Question: I've set up a SQL Server Compact 3.5 database in my WinForm application. I set my ID identity to true so that when the user adds to the database it will automatically give it an ID and automatically increment it. However, for some reason after the first item is entered into the database the ID goes to -1 and then -2, -3, etc. How come it doesn't increment correctly? Did I set it up incorrectly?
Update:

Another Update: I ran the application and added 4 things to the database, closed the application and opened it again. When I did this all the id's were suddenly correct. It's like the id is only incorrect when when it's first added, but when the database is reloaded it's correct. Hopefully that made sense.
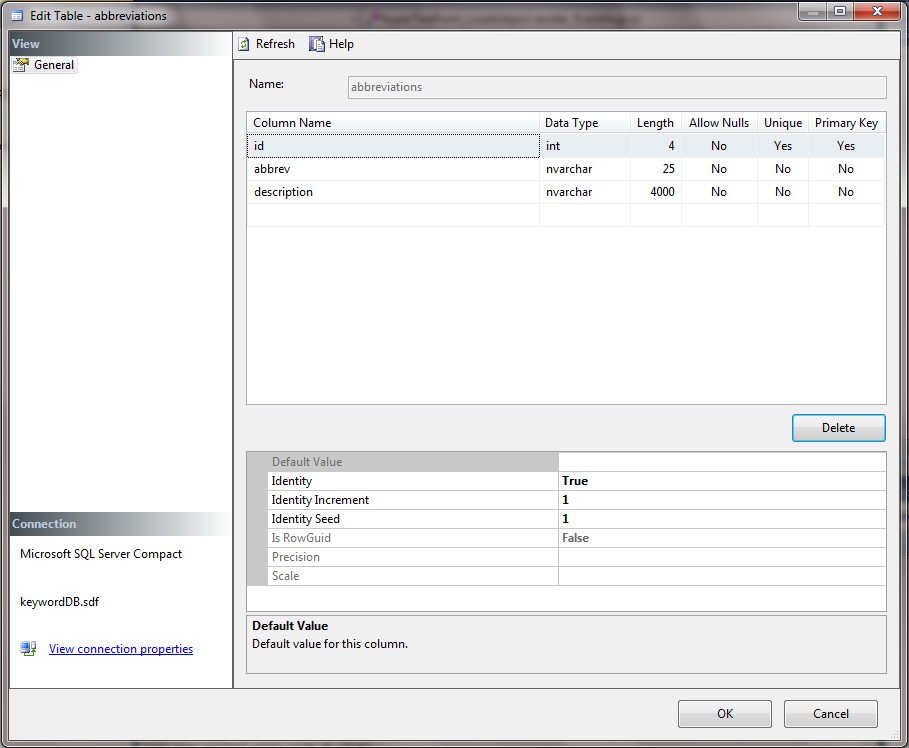
Answer: Found the solution in this thread:
<URL>
Based on the information provided in that thread this occurs because I'm using a DataSet and a DataAdapter in my application.